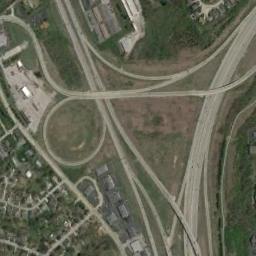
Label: overpass